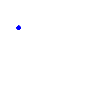
Particle: kaon